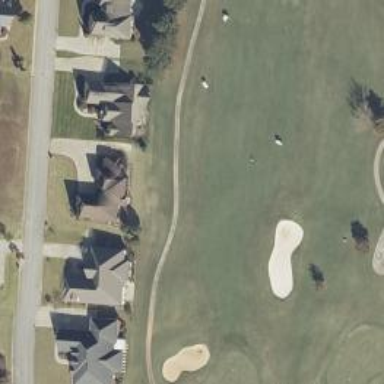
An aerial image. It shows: View of golf hole.